Question: I'm having problems with the About button in the components page.
It works fine in the first page, when it is smaller but it looks like this (see the following screenshot) in this part.

The code is this one:
'''
[Setup]
AppName=My Program
AppVersion=1.5
DefaultDirName={pf}\My Program
DefaultGroupName=My Program
UninstallDisplayIcon={app}\MyProg.exe
OutputDir=userdocs:Inno Setup Examples Output
[Types]
Name: "full"; Description: "Full installation"
Name: "compact"; Description: "Compact installation"
Name: "custom"; Description: "Custom installation"; Flags: iscustom
[Components]
Name: "program"; Description: "Program Files"; Types: full compact custom; Flags: fixed
Name: "help"; Description: "Help File"; Types: full
Name: "readme"; Description: "Readme File"; Types: full
Name: "readme\en"; Description: "English"; Flags: exclusive
Name: "readme\de"; Description: "German"; Flags: exclusive
[Code]
procedure AboutButtonOnClick(Sender: TObject);
begin
MsgBox('This is a demo of how to create a button!', mbInformation, mb_Ok);
end;
procedure CreateAboutButton(ParentForm: TSetupForm; CancelButton: TNewButton);
var
AboutButton: TNewButton;
begin
AboutButton := TNewButton.Create(ParentForm);
AboutButton.Left := ParentForm.ClientWidth - CancelButton.Left - CancelButton.Width;
AboutButton.Top := CancelButton.Top;
AboutButton.Width := CancelButton.Width;
AboutButton.Height := CancelButton.Height;
AboutButton.Caption := '&About...';
AboutButton.OnClick := @AboutButtonOnClick;
AboutButton.Parent := ParentForm;
end;
procedure InitializeWizard1();
begin
CreateAboutButton(WizardForm, WizardForm.CancelButton);
end;
type
TPositionStorage = array of Integer;
var
CompPageModified: Boolean;
CompPagePositions: TPositionStorage;
procedure SaveComponentsPage(out Storage: TPositionStorage);
begin
SetArrayLength(Storage, 10);
Storage[0] := WizardForm.Height;
Storage[1] := WizardForm.NextButton.Top;
Storage[2] := WizardForm.BackButton.Top;
Storage[3] := WizardForm.CancelButton.Top;
Storage[4] := WizardForm.ComponentsList.Height;
Storage[5] := WizardForm.OuterNotebook.Height;
Storage[6] := WizardForm.InnerNotebook.Height;
Storage[7] := WizardForm.Bevel.Top;
Storage[8] := WizardForm.BeveledLabel.Top;
Storage[9] := WizardForm.ComponentsDiskSpaceLabel.Top;
end;
procedure LoadComponentsPage(const Storage: TPositionStorage;
HeightOffset: Integer);
begin
if GetArrayLength(Storage) <> 10 then
RaiseException('Invalid storage array length.');
WizardForm.Height := Storage[0] + HeightOffset;
WizardForm.NextButton.Top := Storage[1] + HeightOffset;
WizardForm.BackButton.Top := Storage[2] + HeightOffset;
WizardForm.CancelButton.Top := Storage[3] + HeightOffset;
WizardForm.ComponentsList.Height := Storage[4] + HeightOffset;
WizardForm.OuterNotebook.Height := Storage[5] + HeightOffset;
WizardForm.InnerNotebook.Height := Storage[6] + HeightOffset;
WizardForm.Bevel.Top := Storage[7] + HeightOffset;
WizardForm.BeveledLabel.Top := Storage[8] + HeightOffset;
WizardForm.ComponentsDiskSpaceLabel.Top := Storage[9] + HeightOffset;
end;
procedure InitializeWizard2();
begin
CompPageModified := False;
end;
procedure CurPageChanged(CurPageID: Integer);
begin
if CurpageID = wpSelectComponents then
begin
SaveComponentsPage(CompPagePositions);
LoadComponentsPage(CompPagePositions, 200);
CompPageModified := True;
end
else
if CompPageModified then
begin
LoadComponentsPage(CompPagePositions, 0);
CompPageModified := False;
end;
end;
procedure InitializeWizard();
begin
InitializeWizard1();
InitializeWizard2();
end;
'''
Could anyone help me? Thanks so much in advanced.
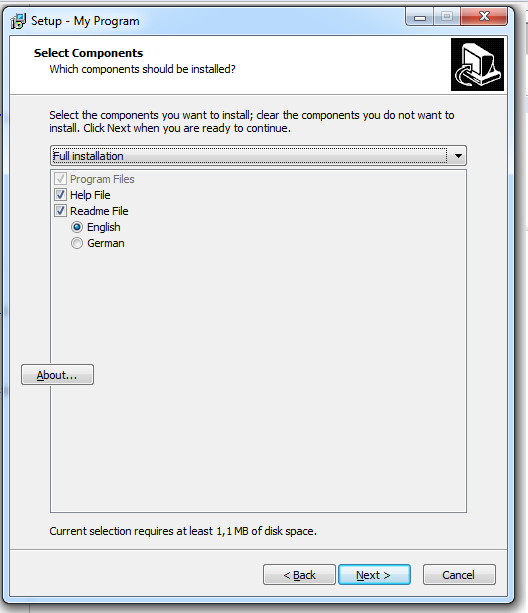
Answer: Due to a lack of missing 'Anchors' property you will have to move that button by yourself when the form is being resized. So, what you can do in your script is publish the button instance and extend an existing position storage of the vertical position of your button. In code it may look like this:
'''
[Setup]
AppName=My Program
AppVersion=1.5
DefaultDirName={pf}\My Program
DefaultGroupName=My Program
UninstallDisplayIcon={app}\MyProg.exe
OutputDir=userdocs:Inno Setup Examples Output
[Types]
Name: "full"; Description: "Full installation"
Name: "compact"; Description: "Compact installation"
Name: "custom"; Description: "Custom installation"; Flags: iscustom
[Components]
Name: "program"; Description: "Program Files"; Types: full compact custom; Flags: fixed
Name: "help"; Description: "Help File"; Types: full
Name: "readme"; Description: "Readme File"; Types: full
Name: "readme\en"; Description: "English"; Flags: exclusive
Name: "readme\de"; Description: "German"; Flags: exclusive
[Code]
type
TPositionStorage = array of Integer;
var
AboutButton: TNewButton;
CompPageModified: Boolean;
CompPagePositions: TPositionStorage;
procedure AboutButtonOnClick(Sender: TObject);
begin
MsgBox('This is a demo of how to create a button!', mbInformation, mb_Ok);
end;
function CreateAboutButton(ParentForm: TSetupForm; CancelButton: TNewButton): TNewButton;
begin
Result := TNewButton.Create(ParentForm);
Result.Left := ParentForm.ClientWidth - CancelButton.Left - CancelButton.Width;
Result.Top := CancelButton.Top;
Result.Width := CancelButton.Width;
Result.Height := CancelButton.Height;
Result.Caption := '&About...';
Result.OnClick := @AboutButtonOnClick;
Result.Parent := ParentForm;
end;
procedure SaveComponentsPage(out Storage: TPositionStorage);
begin
SetArrayLength(Storage, 11);
Storage[0] := AboutButton.Top;
Storage[1] := WizardForm.Height;
Storage[2] := WizardForm.NextButton.Top;
Storage[3] := WizardForm.BackButton.Top;
Storage[4] := WizardForm.CancelButton.Top;
Storage[5] := WizardForm.ComponentsList.Height;
Storage[6] := WizardForm.OuterNotebook.Height;
Storage[7] := WizardForm.InnerNotebook.Height;
Storage[8] := WizardForm.Bevel.Top;
Storage[9] := WizardForm.BeveledLabel.Top;
Storage[10] := WizardForm.ComponentsDiskSpaceLabel.Top;
end;
procedure LoadComponentsPage(const Storage: TPositionStorage;
HeightOffset: Integer);
begin
if GetArrayLength(Storage) <> 11 then
RaiseException('Invalid storage array length.');
AboutButton.Top := Storage[0] + HeightOffset;
WizardForm.Height := Storage[1] + HeightOffset;
WizardForm.NextButton.Top := Storage[2] + HeightOffset;
WizardForm.BackButton.Top := Storage[3] + HeightOffset;
WizardForm.CancelButton.Top := Storage[4] + HeightOffset;
WizardForm.ComponentsList.Height := Storage[5] + HeightOffset;
WizardForm.OuterNotebook.Height := Storage[6] + HeightOffset;
WizardForm.InnerNotebook.Height := Storage[7] + HeightOffset;
WizardForm.Bevel.Top := Storage[8] + HeightOffset;
WizardForm.BeveledLabel.Top := Storage[9] + HeightOffset;
WizardForm.ComponentsDiskSpaceLabel.Top := Storage[10] + HeightOffset;
end;
procedure CurPageChanged(CurPageID: Integer);
begin
if CurpageID = wpSelectComponents then
begin
SaveComponentsPage(CompPagePositions);
LoadComponentsPage(CompPagePositions, 200);
CompPageModified := True;
end
else
if CompPageModified then
begin
LoadComponentsPage(CompPagePositions, 0);
CompPageModified := False;
end;
end;
procedure InitializeWizard();
begin
CompPageModified := False;
AboutButton := CreateAboutButton(WizardForm, WizardForm.CancelButton);
end;
'''